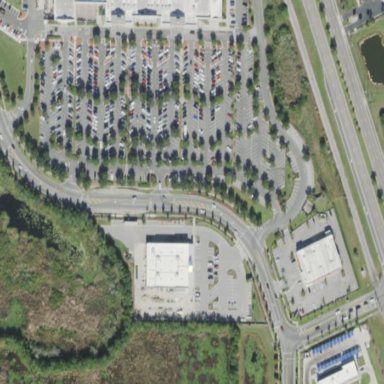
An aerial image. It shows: Retail area.